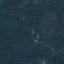
Land use / land cover class: Forest